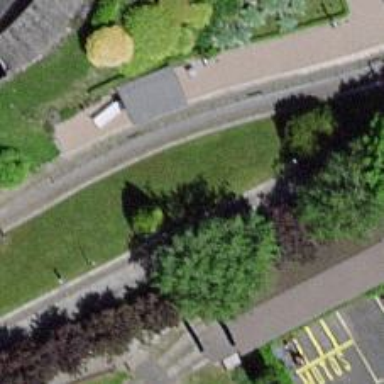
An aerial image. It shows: Miniature railway station.